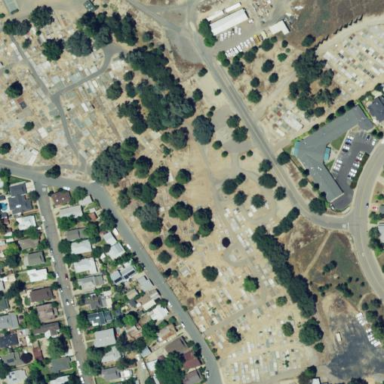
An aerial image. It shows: Cemetery.